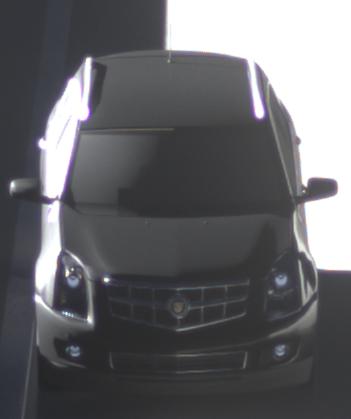
Make: Cadillac
Model: SRX 3.0 V6
Detailed model: SRX (II)
Model produced from: 2010/12
Model produced until: 2012/01
Doors: 5
Color: black
Road condition: wet road
Daytime: sunrise or sunset
Contrast: high contrast